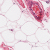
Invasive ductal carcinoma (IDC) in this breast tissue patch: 0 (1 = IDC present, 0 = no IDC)